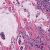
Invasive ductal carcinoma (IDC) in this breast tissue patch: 1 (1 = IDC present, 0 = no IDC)